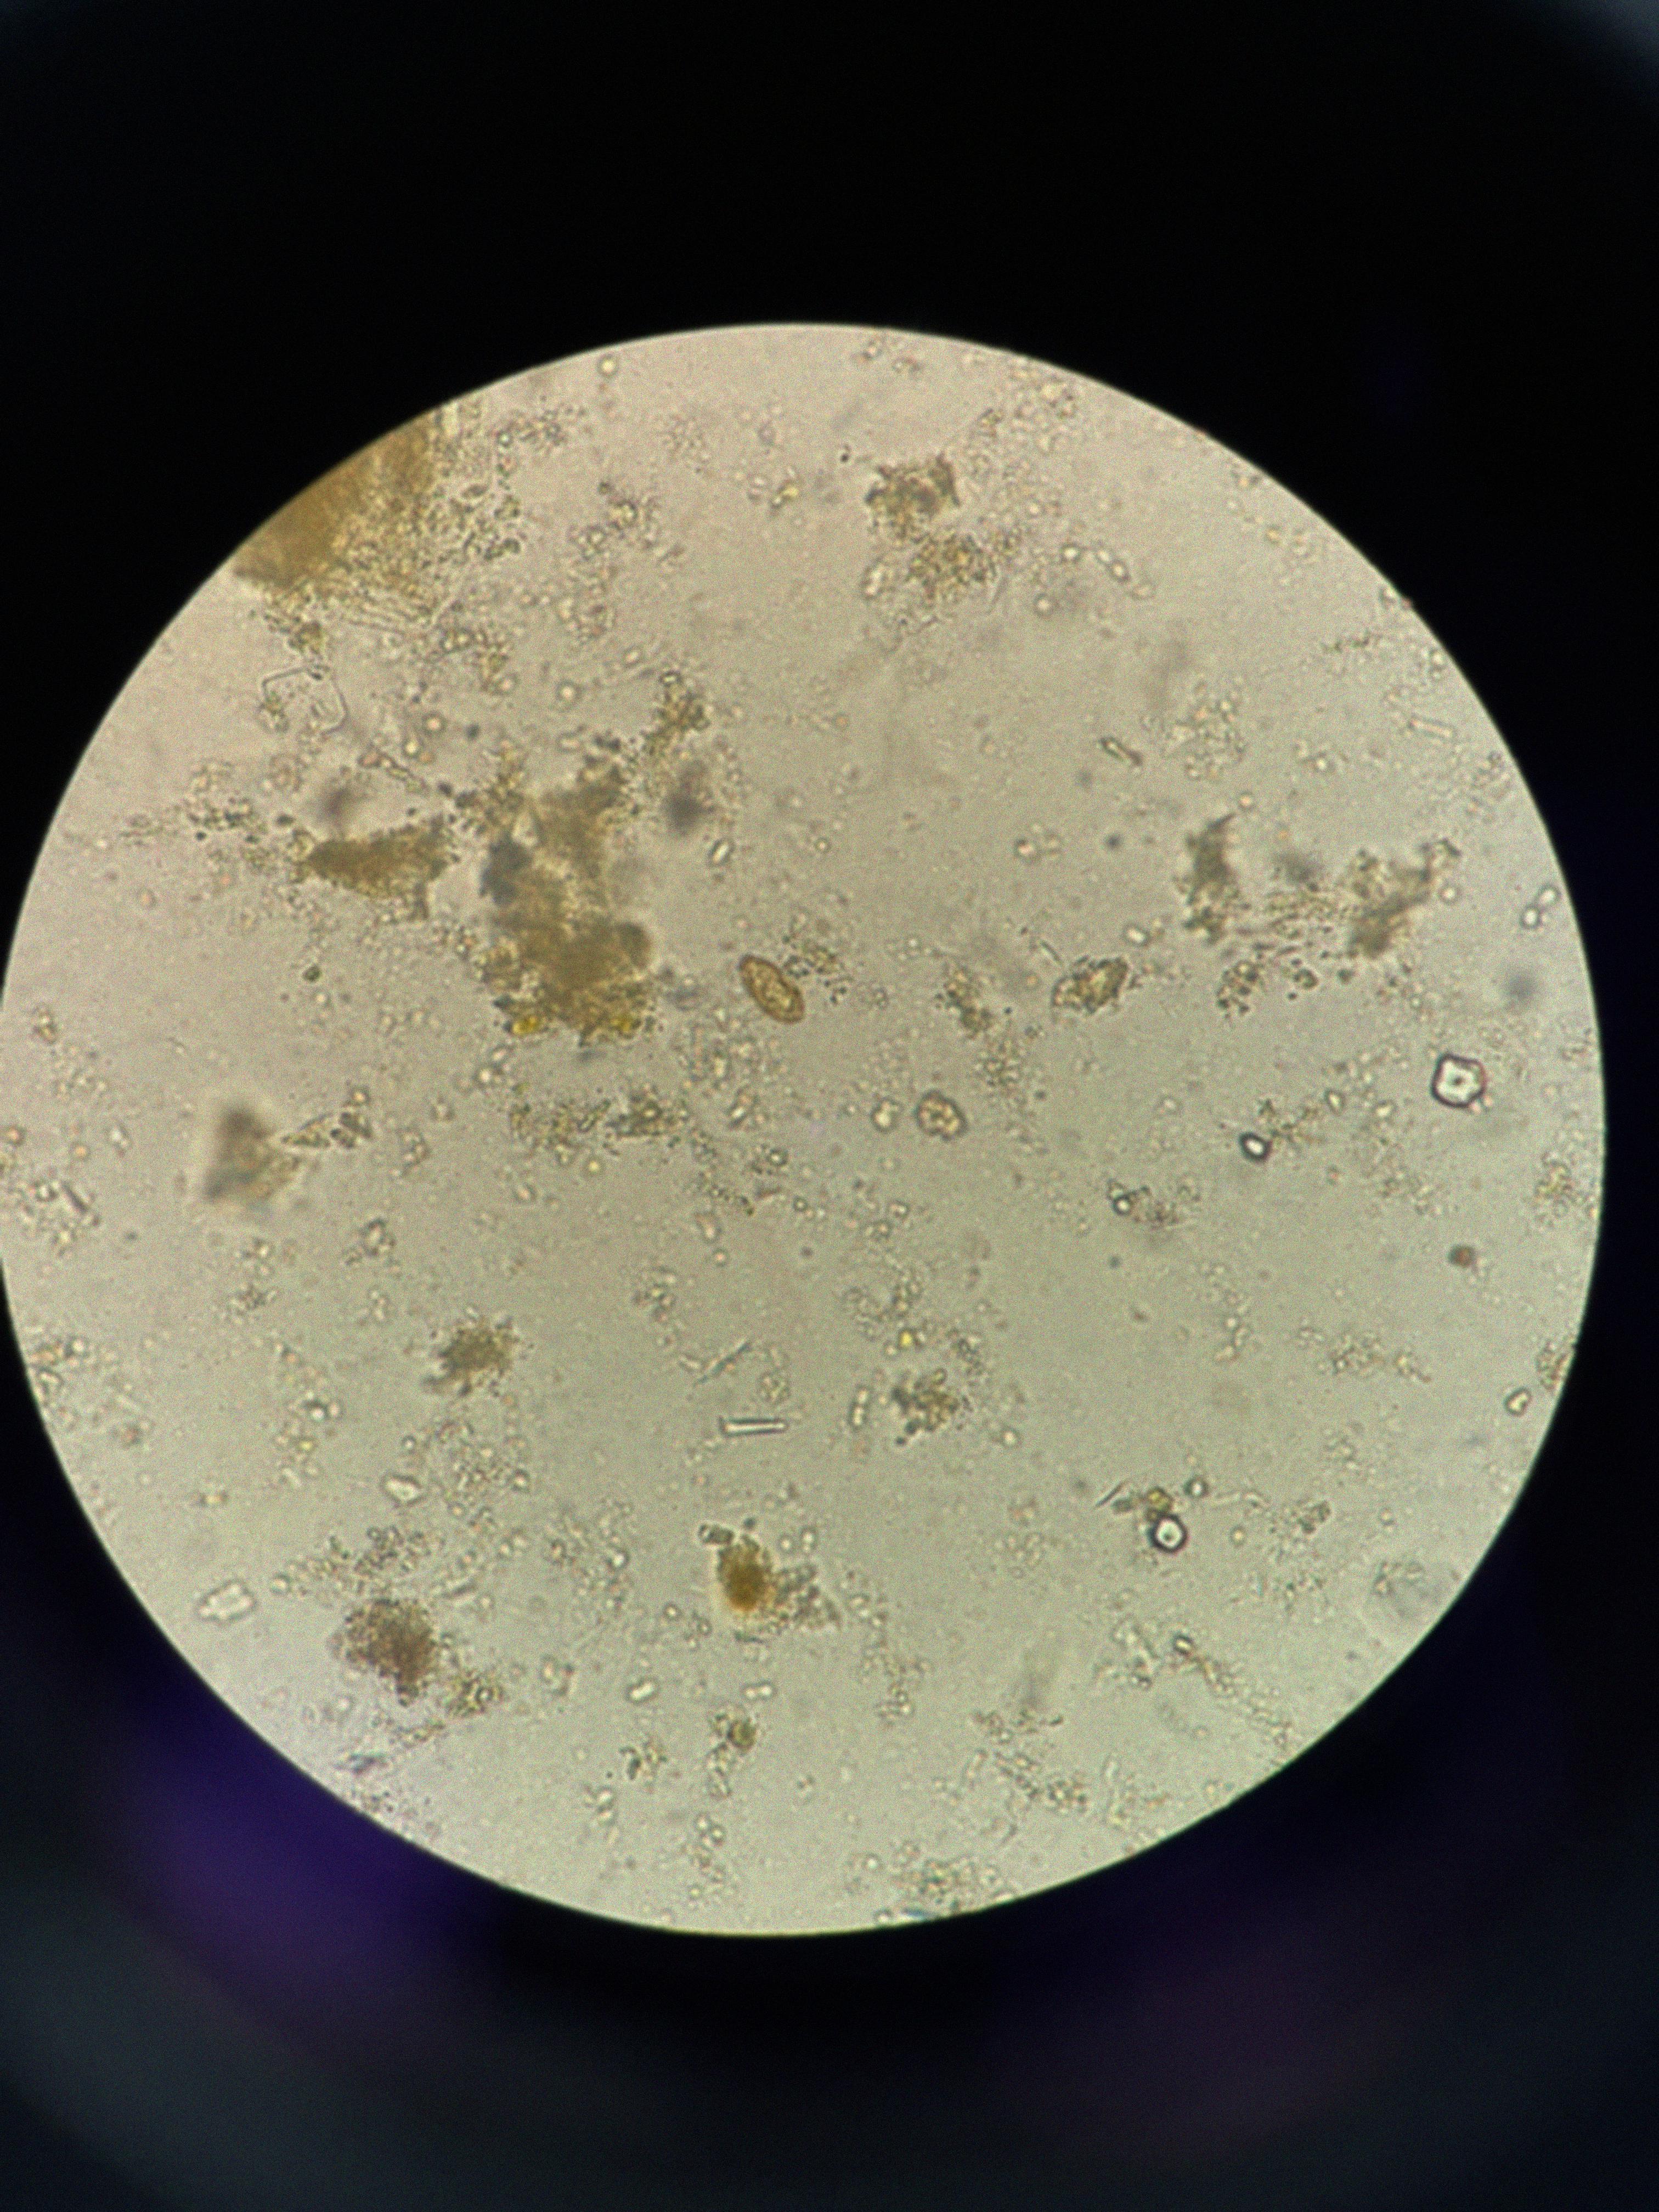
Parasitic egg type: Opisthorchis viverrine